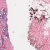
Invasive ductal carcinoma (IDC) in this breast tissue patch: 0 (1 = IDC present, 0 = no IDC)